八年级 · 组合几何学
如图, 在三角形纸片 $A B C$ 中, $\angle C=90^{\circ}, \angle A=30^{\circ}, A C=9$, 将纸片沿过点 $B$ 的直线折叠, 使
点 $C$ 落在斜边上的点 $E$ 处, 折痕记为 $B D$, 剪去 $\triangle A D E$ 后得到双层 $\triangle B D E$, 再沿着过 $\triangle B D E$ 某顶点的直线将双层三角形剪开, 使得展开后的平面图形中有一个是平行四边形, 则所得平行四边形的面积是 \$ \qquad \$ .

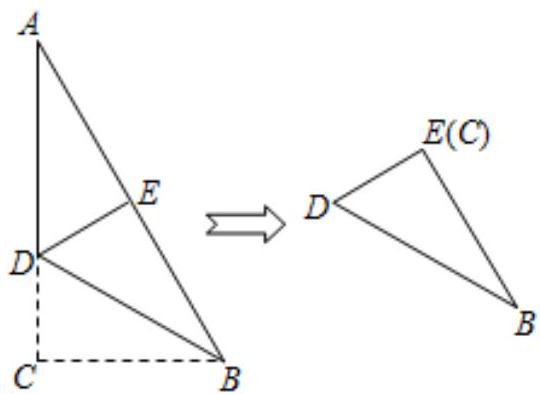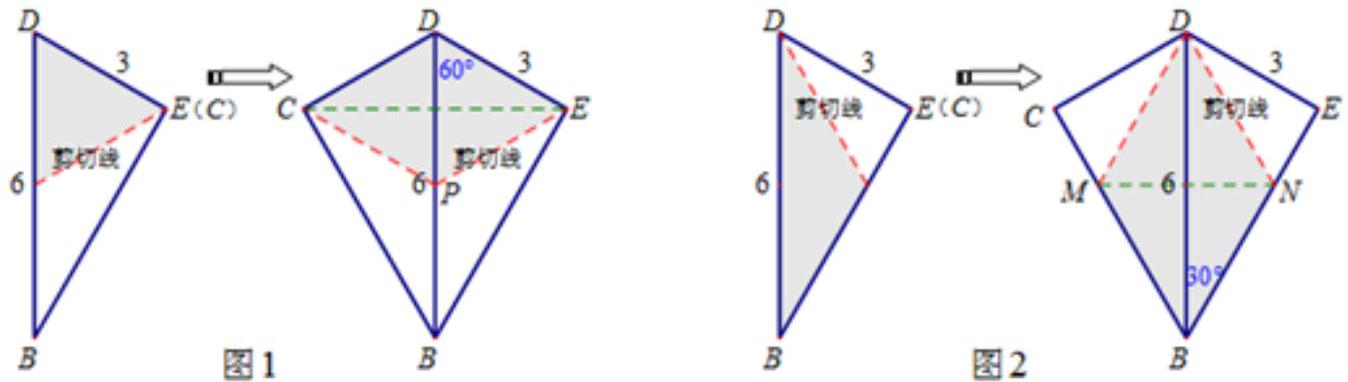
答案: $\frac{9 \sqrt{3}}{2}$ 或 $6 \sqrt{3}$.
解析: 根据折纸可知 $\angle C B D=\angle E B D=\frac{1}{2} \times 60^{\circ}=30^{\circ}$,

则 $\angle E B D=\angle A=30^{\circ}$,
$\therefore A D=B D$.

在Rt $\triangle D C B$ 中, $\angle C=90^{\circ}, \angle D B C=30^{\circ}$,

$\therefore B D=2 C D$,

$\therefore A D=2 C D$,

$\because A C=9$,

$\therefore A D+D C=9$,

即 $2 C D+D C=9 ，$

$\therefore C D=3$,

$\therefore B D=6$

由勾股定理得： $B C=2 \sqrt{3}$.

剪开方式如下:

(1)按图 1 的方式剪开:

$\because$ 剪切线平行于 $D E(C))$,

$\therefore$ 四边形 $D C P E$ 是平行四边形,

$\because D C=D E$,

$\therefore$ 平行四边形 $D C P E$ 是菱形,

$\because \angle E D P=60^{\circ}$,

$\therefore \triangle E D P$ 是等边三角形,

$\therefore$ 对角线 $P D=3, C E=3 \sqrt{3}$,

$\therefore S=\frac{1}{2} P D \cdot C E=\frac{1}{2} \times 3 \times 3 \sqrt{3}=\frac{9}{2} \sqrt{3}$;

(2)按图 2 的方式剪开(剪切线平行于 $B E(C)$ ),

同理可证: 平行四边形 $D M B N$ 是菱形,

对角线 $B D=6, M N=2 \sqrt{3}$,

$\therefore S=\frac{1}{2} B D \cdot M N=\frac{1}{2} \times 6 \times 2 \sqrt{3}=6 \sqrt{3}$.

则所得平行四边形的面积是 $\frac{9 \sqrt{3}}{2}$ 或 $6 \sqrt{3}$.

故答案为: $\frac{9 \sqrt{3}}{2}$ 或 $6 \sqrt{3}$.